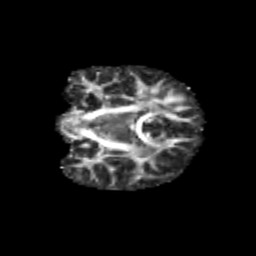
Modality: FA
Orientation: coronal
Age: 11
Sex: female
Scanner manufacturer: siemens
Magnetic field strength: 3 T
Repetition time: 3.8 s
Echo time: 0.07 s